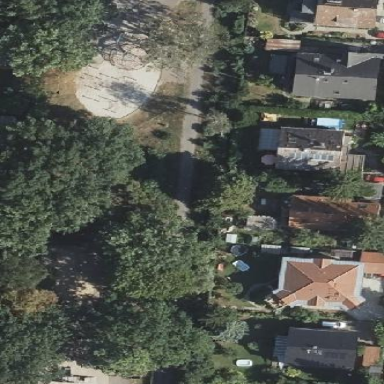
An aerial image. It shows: Playground area for leisure land.